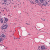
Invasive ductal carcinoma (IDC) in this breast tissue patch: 0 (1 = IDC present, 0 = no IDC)